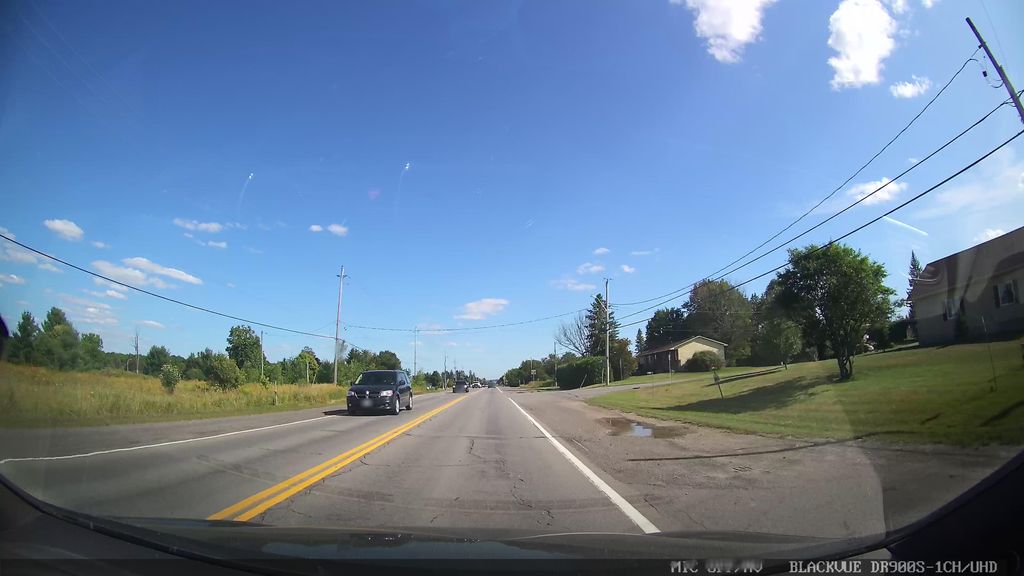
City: ottawa-gatineau